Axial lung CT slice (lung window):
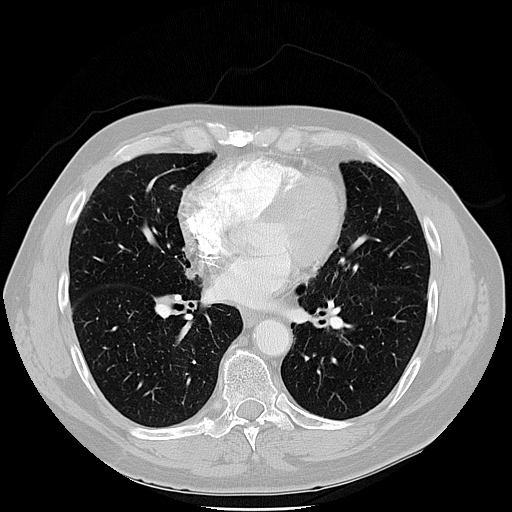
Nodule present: no